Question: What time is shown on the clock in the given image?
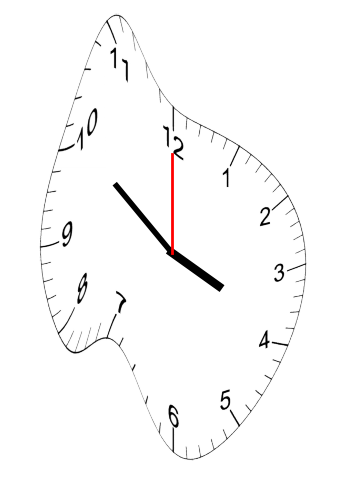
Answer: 03:51:00